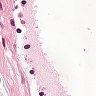
Metastatic tissue present: no